Question: I completed exercise 1-8 in , Second Edition, by Steven S. Skiena:

Is it convincing?
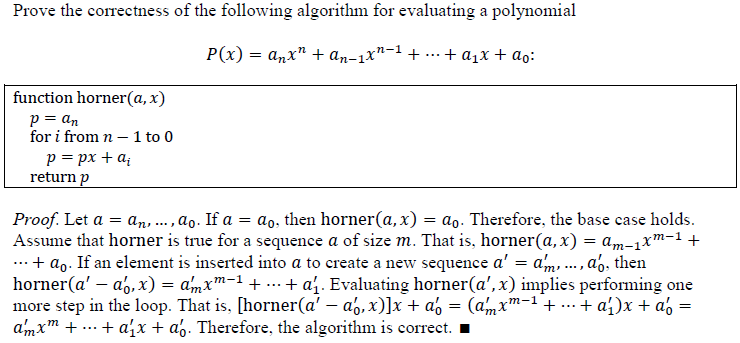
Answer: Typically in induction proofs you separate steps from each other. The induction step is too implicit for my taste. I'd do it like this:
for n = 1 horner([a0], x) = a0
horner([a0,...,a(n+1)], x) = x * horner([a1,...,a(n+1)], x) + a0 = x * horner([b0,...,bn], x) + a0, where bn = a(n+1)
Thus having horner for n, horner for n+1 can be calculated with 2)
Your proof is fine, but as I've said - induction step should be clearly accented - how solution for n+1 follows from solution for n (m in your case), in a separate proof step.